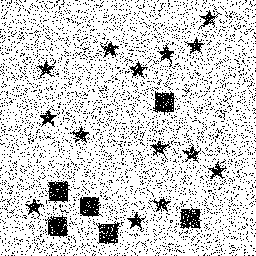
Squares: 6
Triangles: 0
Stars: 14
Total shapes: 20